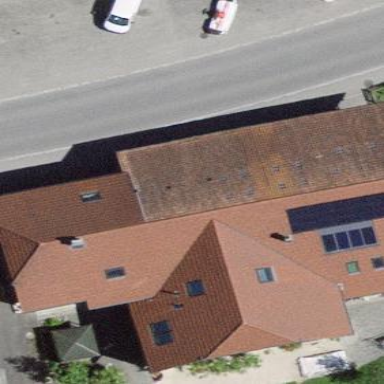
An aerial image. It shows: Residential building with half-hipped roof shape.